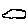
Label: cloud